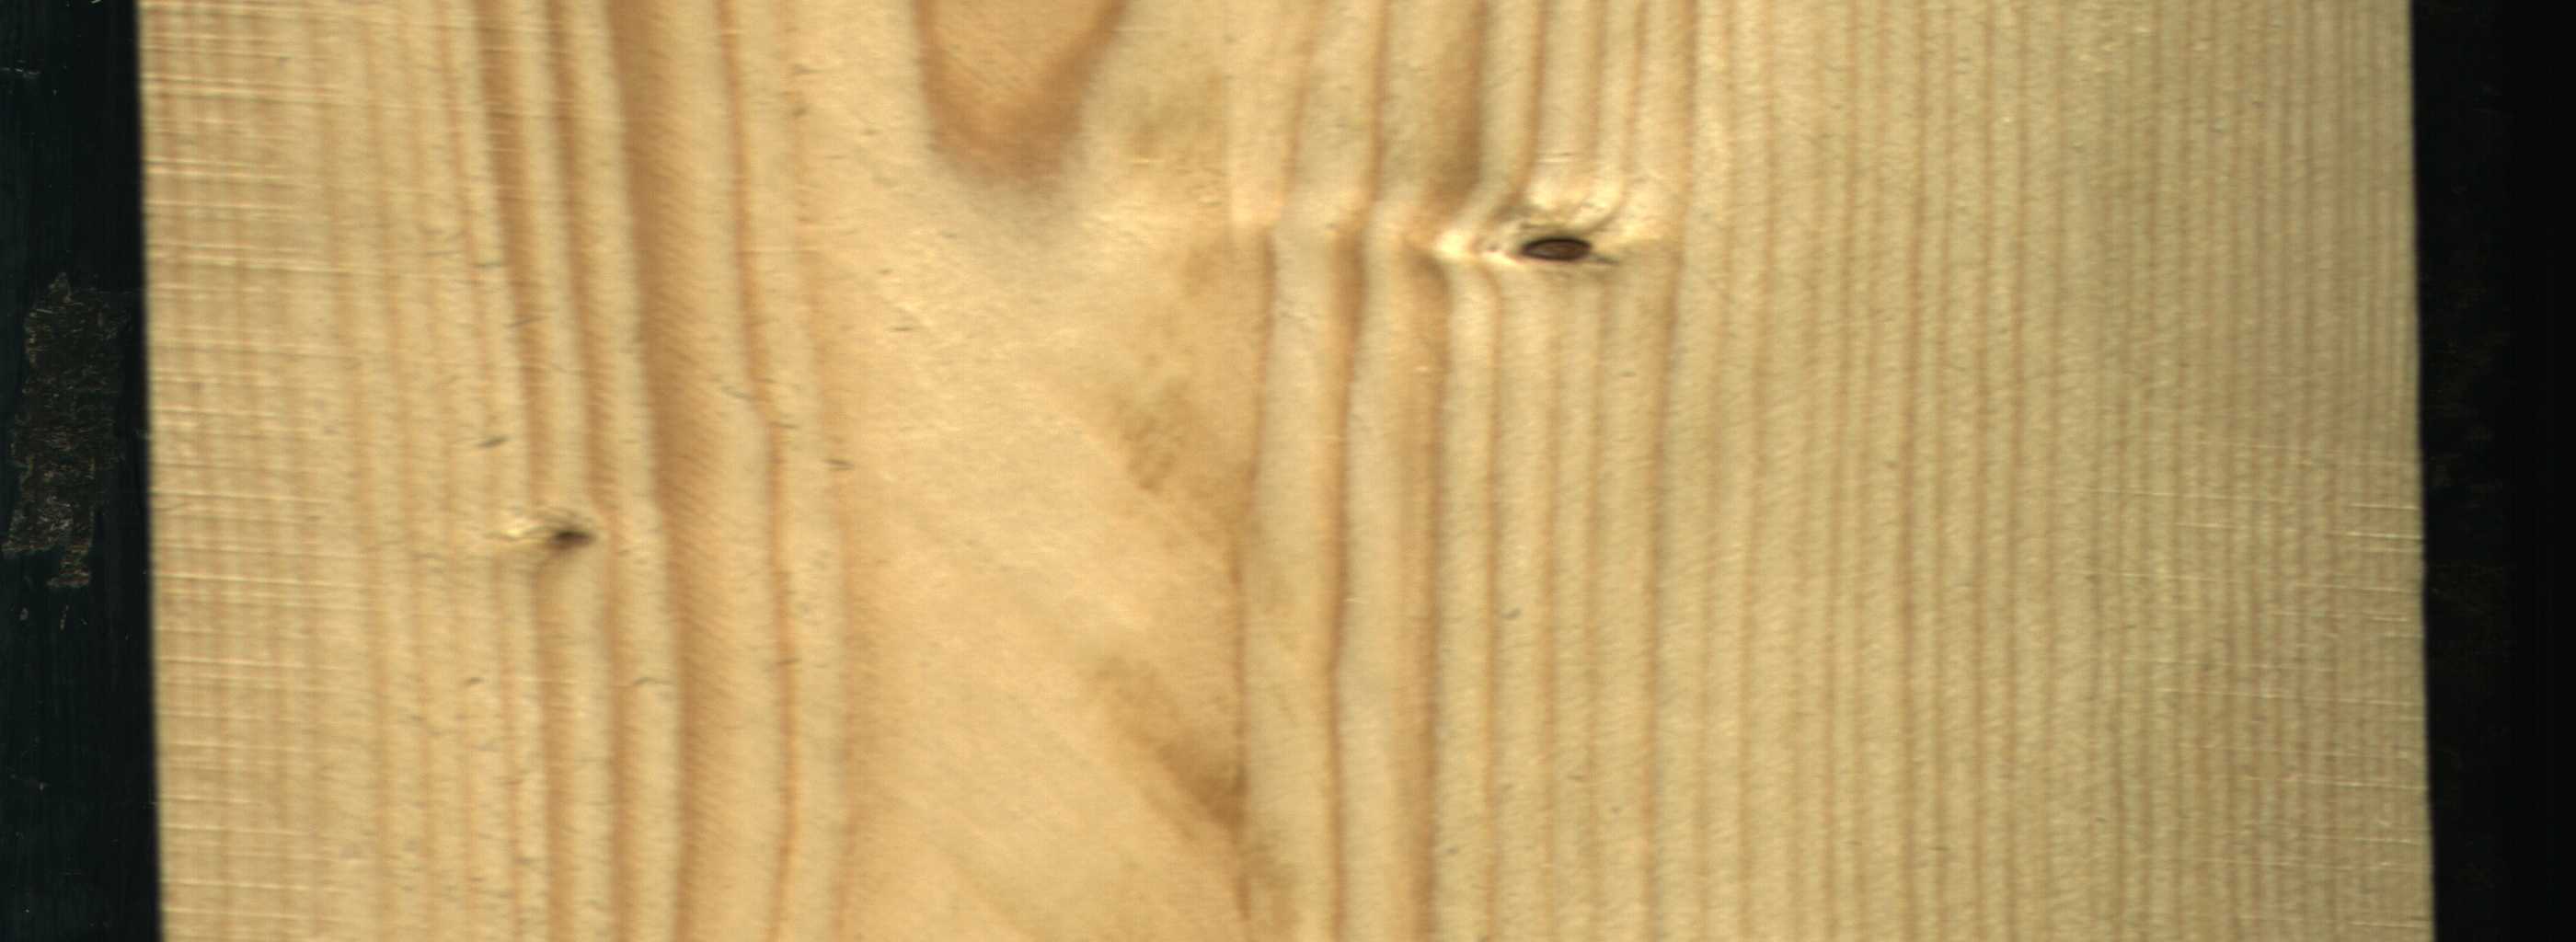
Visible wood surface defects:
Dead_Knot
Live_Knot